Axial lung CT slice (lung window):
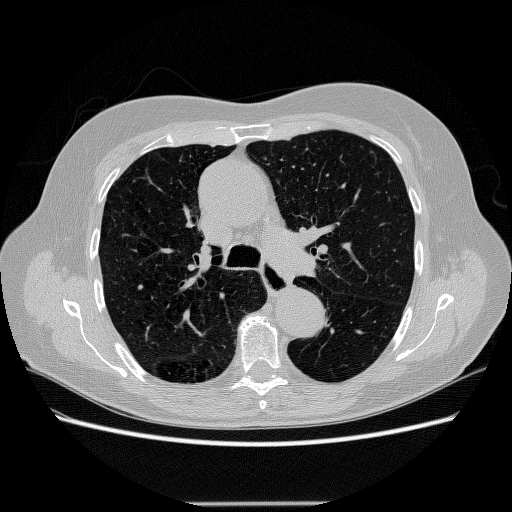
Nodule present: no